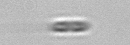
Label: pennate